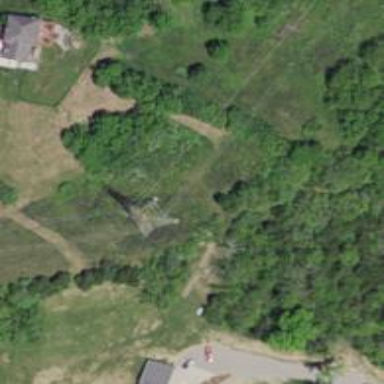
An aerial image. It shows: Power tower.